Question: I was assigned with converting an older Objective C app to Swift.
I had another project come up but when I came back to it and to my somewhat working Swift 2 version, upon updating to Swift 3 the 'UITableView' does not seem to update.
It is built in Interface Builder (IB). The data source and delegate functions are linked in IB.
I made a sample project where I want to reload a different array on a button press. On a button press the main array is set equal to a different array. then 'self.tableView.reloadData()' is called. The array in debugging has a value of 4 and is not empty so 'numberOfRowsInSection' returns a number greater than 0. The table height and width are what you would expect and are visible. The table just does not refresh. The cells populate the first time the array loads.
I have also tried downloading tutorials where they add a new cell to a table but it does not appear to work either. I have also tried manually assigning the app delegate and datasource in MasterViewController.swift. I also tried wrapping the 'reloadData()' call in 'DispatchQueue.main.async' but that did not seem to help either.
Hopefully I'm just missing something very basic here. Below is my MasterViewController file. Thanks for any help.
Current version of Xcode: 8.2.1
Version of swift: 3.0.2
OSX: Sierra 10.12.2

'''
import UIKit
class MasterViewController: UITableViewController {
var detailViewController: DetailViewController? = nil
var objects = [Any]()
var list1 = ["Eggs", "Milk", "Bread", "Bacon"];
var list2 = ["France", "Italy", "England", "Spain"];
var currentArray = [String]();
var setVar = false;
override func viewDidLoad() {
super.viewDidLoad()
// Do any additional setup after loading the view, typically from a nib.
self.navigationItem.leftBarButtonItem = self.editButtonItem
if(currentArray.count <= 0){
currentArray = list2;
}else{
currentArray = list1;
}
//self.tableView.dataSource = self;
// self.tableView.delegate = self;
//self.tableView.register(UITableViewCell.self, forCellReuseIdentifier: "Cell");
//self.tableView.reloadData();
let addButton = UIBarButtonItem(barButtonSystemItem: .add, target: self, action: #selector(insertNewObject(_:)))
self.navigationItem.rightBarButtonItem = addButton
if let split = self.splitViewController {
let controllers = split.viewControllers
self.detailViewController = (controllers[controllers.count-1] as! UINavigationController).topViewController as? DetailViewController
}
}
override func viewWillAppear(_ animated: Bool) {
self.clearsSelectionOnViewWillAppear = self.splitViewController!.isCollapsed
super.viewWillAppear(animated)
}
override func didReceiveMemoryWarning() {
super.didReceiveMemoryWarning()
// Dispose of any resources that can be recreated.
}
func insertNewObject(_ sender: Any) {
objects.insert(NSDate(), at: 0)
let indexPath = IndexPath(row: 0, section: 0)
self.tableView.insertRows(at: [indexPath], with: .automatic)
}
// MARK: - Segues
override func prepare(for segue: UIStoryboardSegue, sender: Any?) {
if segue.identifier == "showDetail" {
if let indexPath = self.tableView.indexPathForSelectedRow {
let object = objects[indexPath.row] as! NSDate
let controller = (segue.destination as! UINavigationController).topViewController as! DetailViewController
controller.detailItem = object
controller.navigationItem.leftBarButtonItem = self.splitViewController?.displayModeButtonItem
controller.navigationItem.leftItemsSupplementBackButton = true
}
}
}
// MARK: - Table View
override func numberOfSections(in tableView: UITableView) -> Int {
return 1
}
override func tableView(_ tableView: UITableView, numberOfRowsInSection section: Int) -> Int {
return currentArray.count;
}
override func tableView(_ tableView: UITableView, cellForRowAt indexPath: IndexPath) -> UITableViewCell {
let cell = tableView.dequeueReusableCell(withIdentifier: "Cell", for: indexPath)
cell.textLabel!.text = currentArray[indexPath.row];
return cell
}
func refreshUI(){
self.tableView.reloadData();
}
func changeVar(){
if(setVar){
currentArray.removeAll();
self.currentArray = self.list1;
setVar = false;
}else{
currentArray.removeAll();
self.tableView.reloadData();
list2.append("Italy");
self.currentArray = self.list2;
setVar = true;
}
self.refreshUI();
}
override func tableView(_ tableView: UITableView, canEditRowAt indexPath: IndexPath) -> Bool {
// Return false if you do not want the specified item to be editable.
return true
}
override func tableView(_ tableView: UITableView, commit editingStyle: UITableViewCellEditingStyle, forRowAt indexPath: IndexPath) {
if editingStyle == .delete {
objects.remove(at: indexPath.row)
tableView.deleteRows(at: [indexPath], with: .fade)
} else if editingStyle == .insert {
// Create a new instance of the appropriate class, insert it into the array, and add a new row to the table view.
}
}
}
class DetailViewController: UIViewController {
@IBOutlet weak var detailDescriptionLabel: UILabel!
@IBOutlet weak var test2: UIButton!
@IBOutlet weak var test1: UIButton!
var mc = MasterViewController();
func configureView() {
// Update the user interface for the detail item.
if let detail = self.detailItem {
if let label = self.detailDescriptionLabel {
label.text = detail.description
}
}
}
override func viewDidLoad() {
super.viewDidLoad()
// Do any additional setup after loading the view, typically from a nib.
self.configureView()
}
override func didReceiveMemoryWarning() {
super.didReceiveMemoryWarning()
// Dispose of any resources that can be recreated.
}
var detailItem: NSDate? {
didSet {
// Update the view.
self.configureView()
}
}
@IBAction func button1(){
NSLog("here is the button1");
mc.changeVar();
}
@IBAction func button2(){
NSLog("here is the button2");
mc.changeVar();
}
}
'''
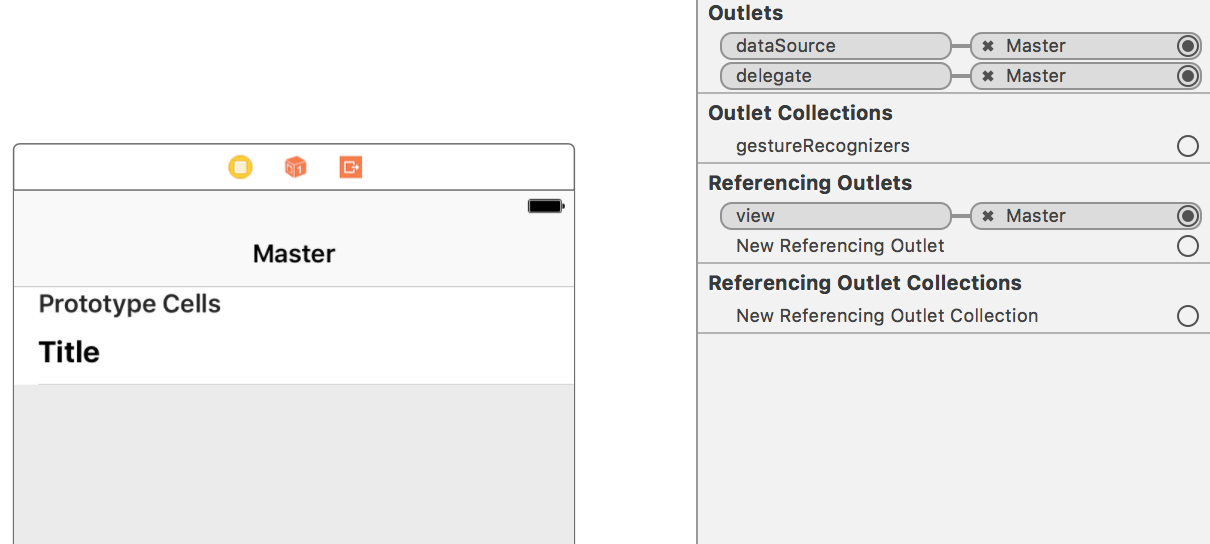
Answer: Your tableView is using the data of currentArray in cellForRowAt function.
The only place that you assign to currentArray is in viewDidLoad.
Currently, in the code the add button will cause a new string of the current timestamp to the objects array, As the table is pulling data from currentArray and not objects, it will never change.
I do not see 'changeVar()' function being called anywhere in the code.
Change the target of the add button to call changeVar function and see if that updates the data in the table. If not, you'll have to provide the exact code that your saying is not working, as the current code I wouldn't expect it to change anything.
EDIT:
In your detail view controller you are trying to update a value from the master view controller... But.. It is not the same instance.
'''
var mc = MasterViewController();
'''
^^ This code creates a NEW instance of 'MasterViewController' so calling that code wont change anything on your tableView.
change this line to
'''
weak var mc: MasterViewController?
'''
Then when you create the detailviewcontroller you can do:
'''
let controller = (segue.destination as! UINavigationController).topViewController as! DetailViewController
controller.detailItem = object
controller.mc = self
'''
Then your 'DetailViewController' has a reference to the master controller and can call the function as expected.